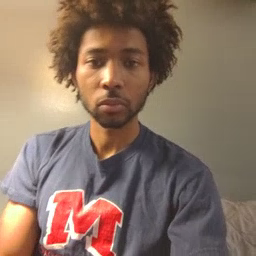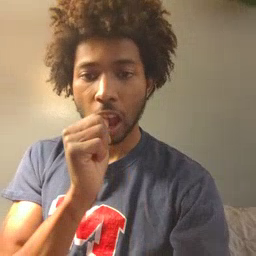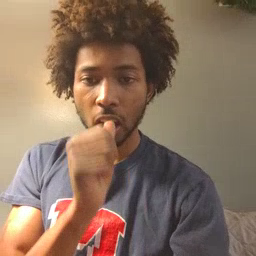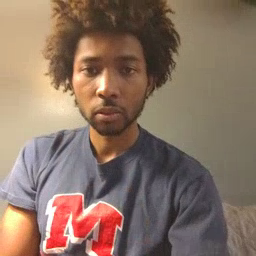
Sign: nuts